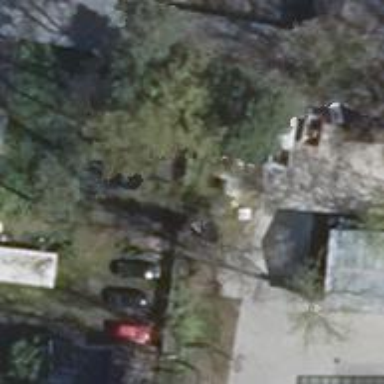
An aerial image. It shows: Group of garages.